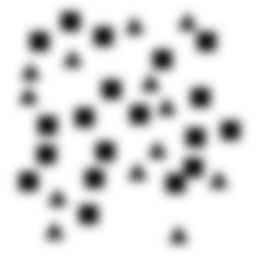
Squares: 19
Triangles: 13
Stars: 0
Total shapes: 32